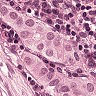
Metastatic tissue present: yes